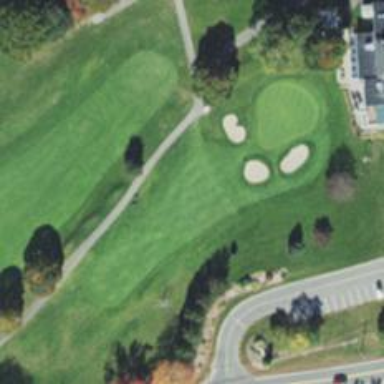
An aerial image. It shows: Golf hole.